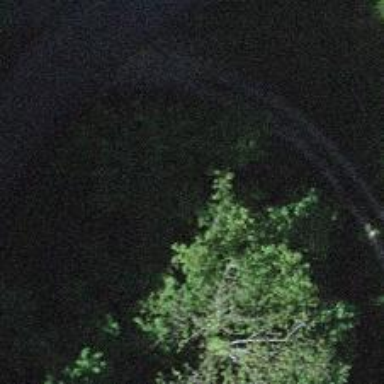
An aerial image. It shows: Culvert tunnel.